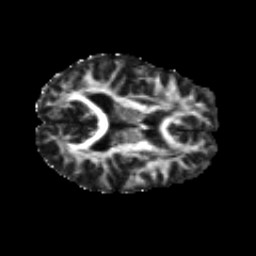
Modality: FA
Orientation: axial
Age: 34
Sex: female
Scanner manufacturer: siemens
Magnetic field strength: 3 T
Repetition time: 8.8 s
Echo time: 0.085 s